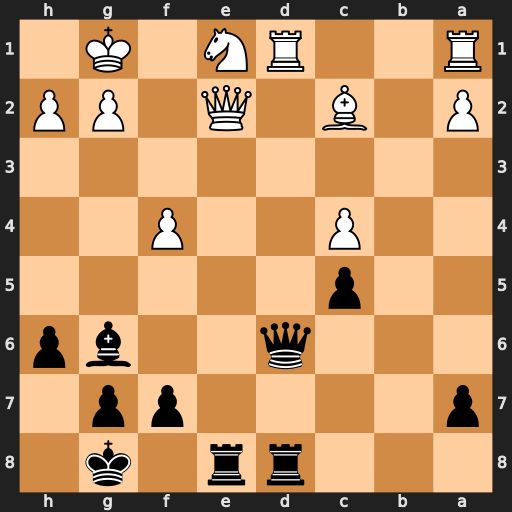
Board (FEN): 3rr1k1/p4pp1/3q2bp/2p5/2P2P2/8/P1B1Q1PP/R2RN1K1
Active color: b
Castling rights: -
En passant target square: -
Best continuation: Rxe2 Rxd6 Rxd6